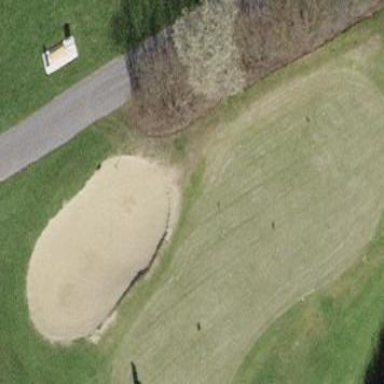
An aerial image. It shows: Golf bunker filled with sandy terrain.